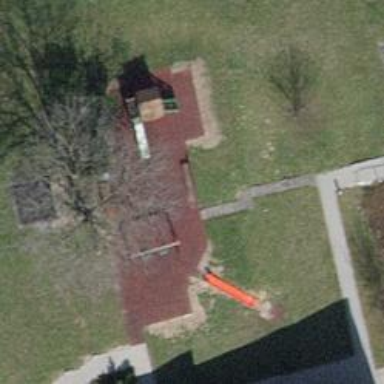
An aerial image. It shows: Playground area for leisure activities on the land.